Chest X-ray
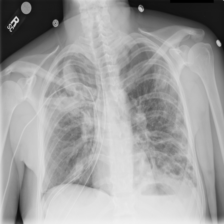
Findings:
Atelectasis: negative
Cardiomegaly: negative
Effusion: negative
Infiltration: negative
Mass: negative
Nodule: negative
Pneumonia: negative
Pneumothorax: negative
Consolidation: negative
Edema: negative
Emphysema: positive
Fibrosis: negative
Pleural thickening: negative
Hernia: negative